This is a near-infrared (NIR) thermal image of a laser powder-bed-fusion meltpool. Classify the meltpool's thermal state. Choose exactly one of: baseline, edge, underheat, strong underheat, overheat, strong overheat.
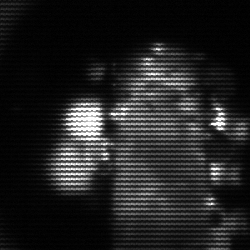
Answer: strong underheat